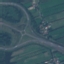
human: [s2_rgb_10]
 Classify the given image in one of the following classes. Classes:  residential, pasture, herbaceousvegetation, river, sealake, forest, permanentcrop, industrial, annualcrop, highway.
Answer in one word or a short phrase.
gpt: Highway